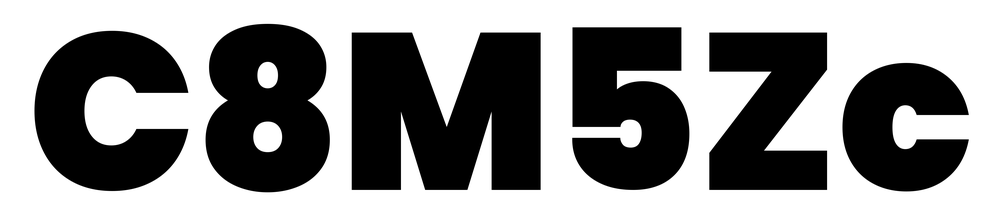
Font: Poppins-Black